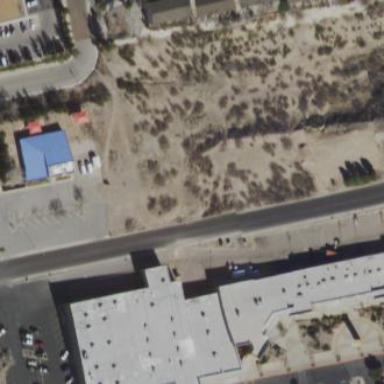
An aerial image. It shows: Commercial building.